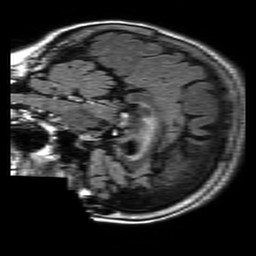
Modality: FLAIR
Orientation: sagittal
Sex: female
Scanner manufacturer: philips
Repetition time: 11 s
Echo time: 0.125 s